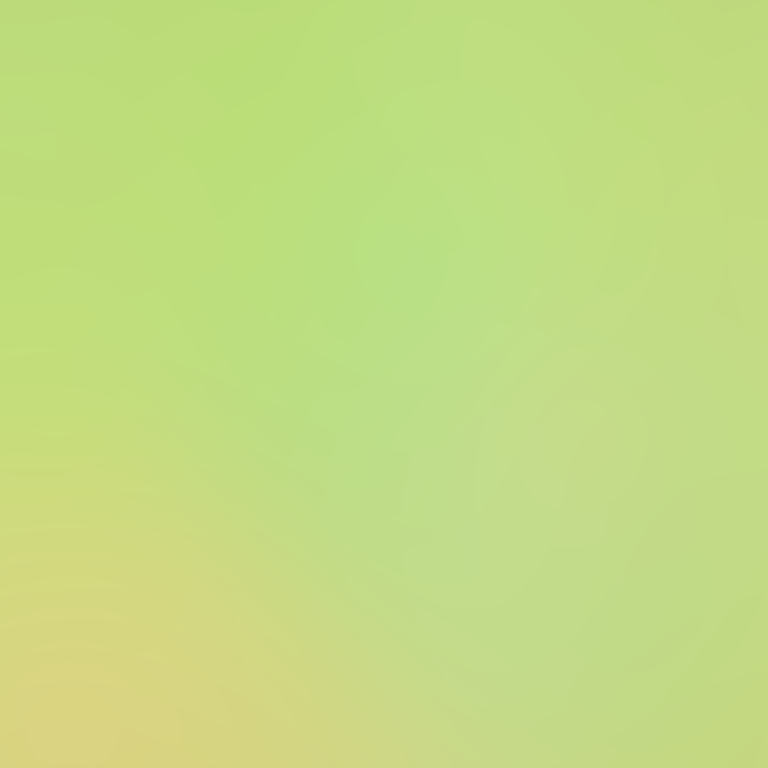
Abstract light effect, smooth gradient from soft green to warm yellow, calm atmosphere, diffuse light, no room, no furniture, no objects.